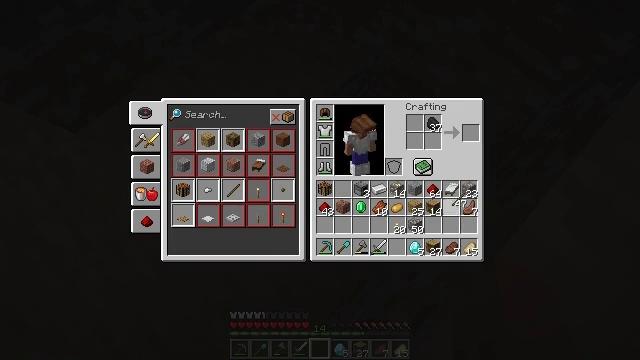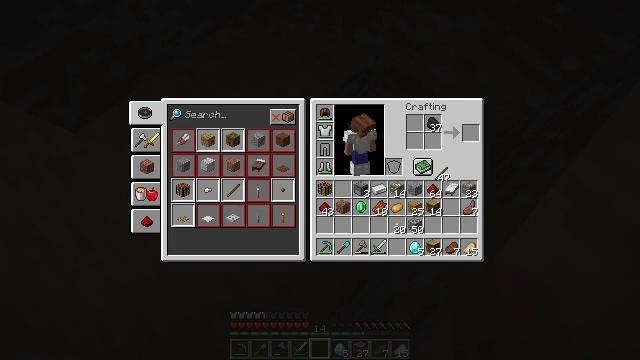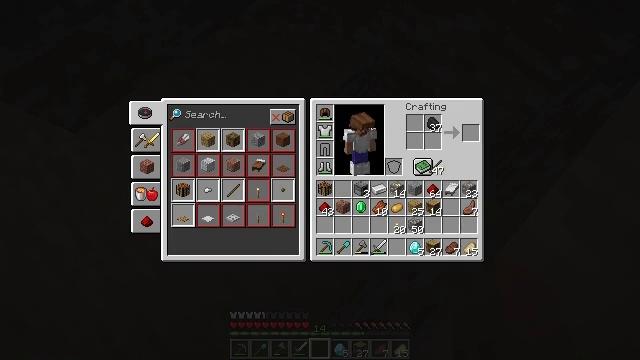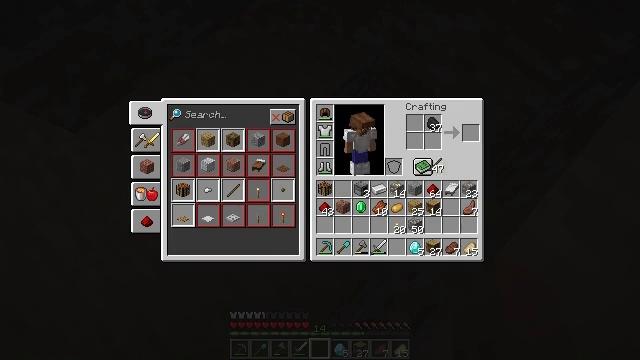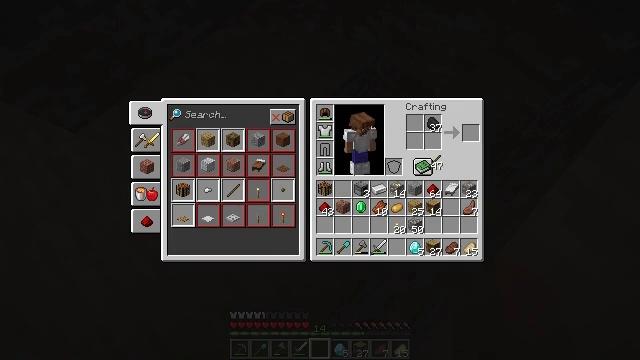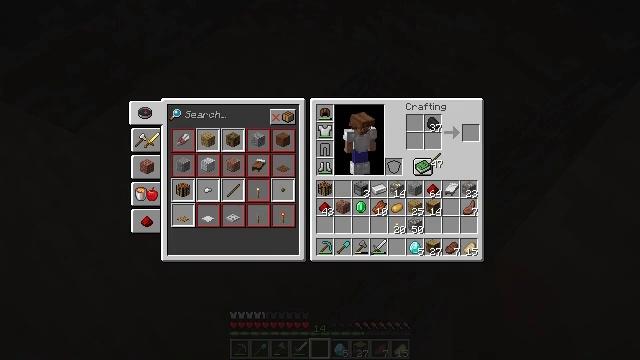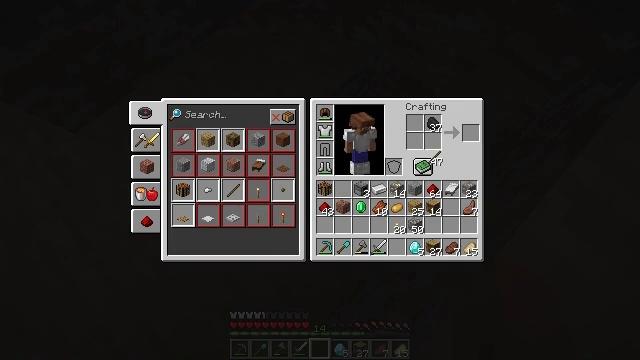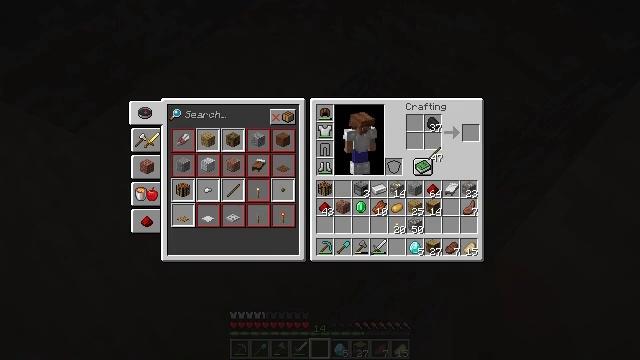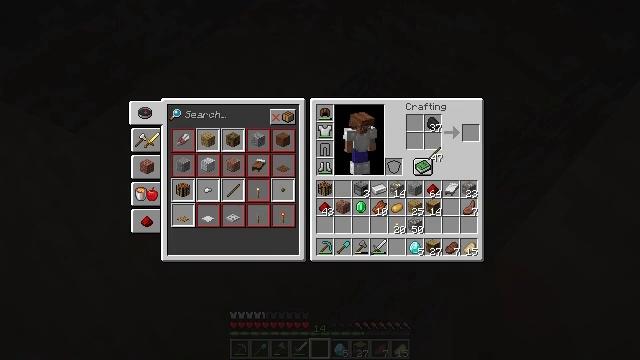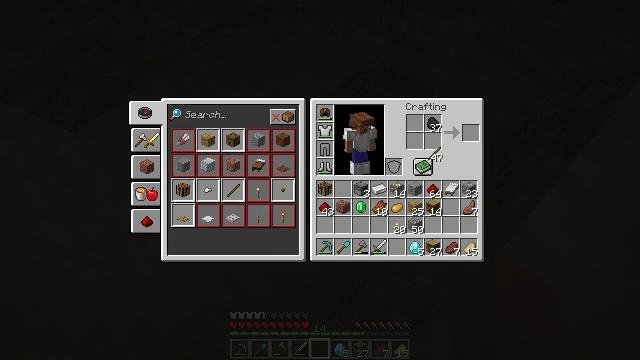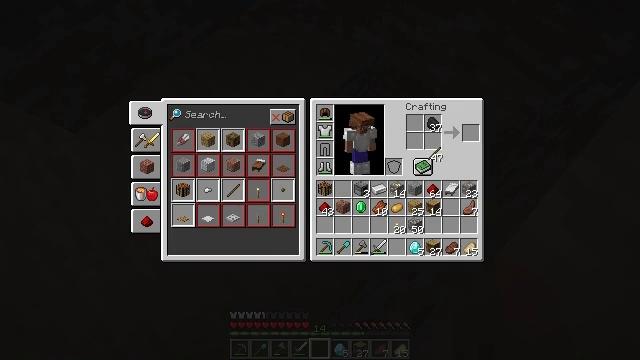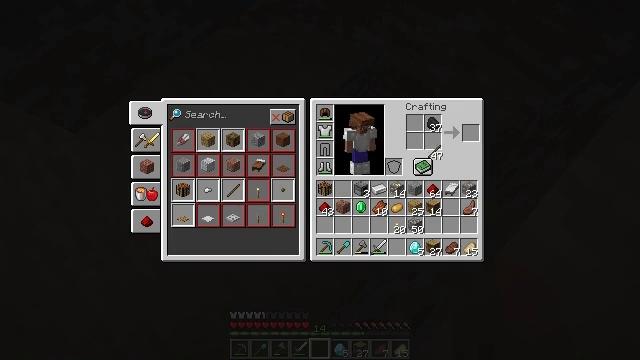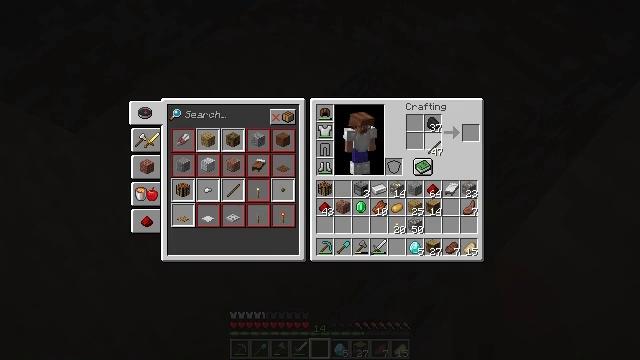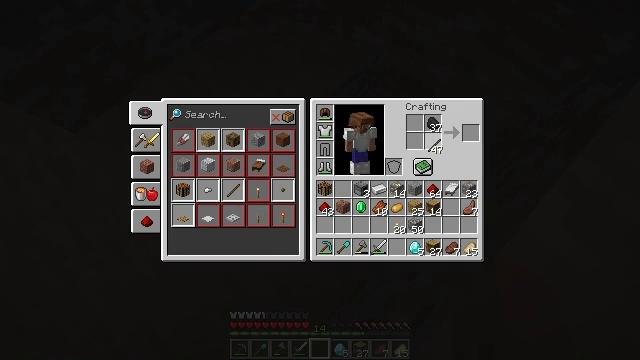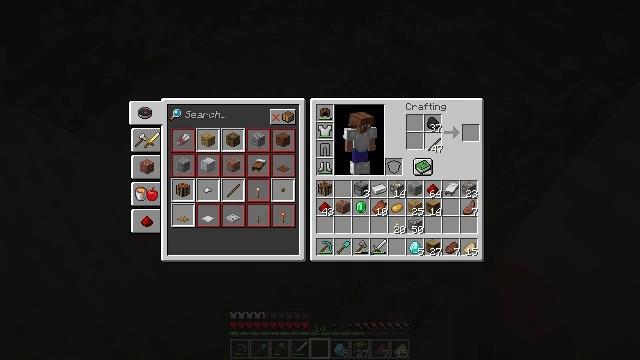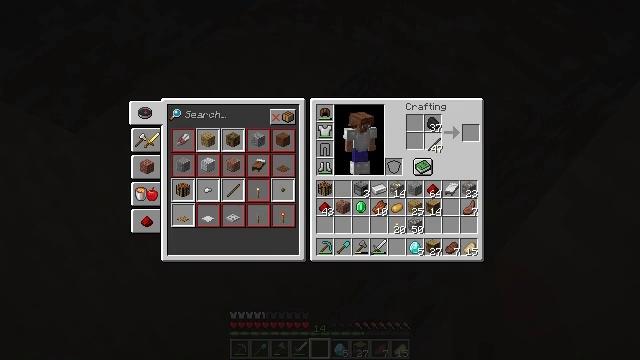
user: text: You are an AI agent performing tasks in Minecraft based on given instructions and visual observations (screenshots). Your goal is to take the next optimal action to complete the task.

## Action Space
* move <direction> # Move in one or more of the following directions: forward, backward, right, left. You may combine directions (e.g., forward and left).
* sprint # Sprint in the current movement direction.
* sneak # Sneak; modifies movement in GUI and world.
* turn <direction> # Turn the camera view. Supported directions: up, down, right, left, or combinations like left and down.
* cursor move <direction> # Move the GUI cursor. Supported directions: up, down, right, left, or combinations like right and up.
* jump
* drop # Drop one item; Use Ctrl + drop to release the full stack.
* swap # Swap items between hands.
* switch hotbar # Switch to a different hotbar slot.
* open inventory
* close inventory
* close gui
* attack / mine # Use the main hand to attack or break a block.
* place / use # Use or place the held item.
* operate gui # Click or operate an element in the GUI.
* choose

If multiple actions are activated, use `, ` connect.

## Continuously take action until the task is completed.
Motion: motion action
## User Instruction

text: Create a torch using the crafting grid.
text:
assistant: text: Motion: cursor move left and up
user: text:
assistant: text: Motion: cursor move up
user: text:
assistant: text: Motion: no_op
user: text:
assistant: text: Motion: no_op
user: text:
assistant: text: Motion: no_op
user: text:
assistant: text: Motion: no_op
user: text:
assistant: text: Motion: no_op
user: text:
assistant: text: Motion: operate gui
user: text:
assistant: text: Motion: operate gui
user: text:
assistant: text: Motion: operate gui
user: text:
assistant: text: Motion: no_op
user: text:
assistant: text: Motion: no_op
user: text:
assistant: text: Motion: no_op
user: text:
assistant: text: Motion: no_op
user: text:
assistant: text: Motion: operate gui
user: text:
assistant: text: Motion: operate gui
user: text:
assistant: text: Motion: operate gui
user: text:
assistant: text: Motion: no_op
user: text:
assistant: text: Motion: no_op
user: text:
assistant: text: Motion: cursor move right
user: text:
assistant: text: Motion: cursor move right
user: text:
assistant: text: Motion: sneak, cursor move right
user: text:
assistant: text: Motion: sneak
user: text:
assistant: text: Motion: sneak
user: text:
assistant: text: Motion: sneak, operate gui
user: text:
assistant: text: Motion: sneak, operate gui
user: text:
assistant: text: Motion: sneak, operate gui
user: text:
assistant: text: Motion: sneak, operate gui
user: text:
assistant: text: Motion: sneak
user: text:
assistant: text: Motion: sneak